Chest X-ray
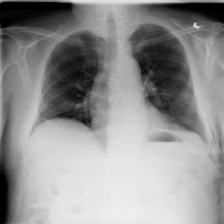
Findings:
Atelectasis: positive
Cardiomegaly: negative
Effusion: negative
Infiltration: negative
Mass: negative
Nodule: negative
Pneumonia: negative
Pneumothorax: negative
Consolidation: negative
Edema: positive
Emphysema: positive
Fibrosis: negative
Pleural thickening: negative
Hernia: negative